Question: Is it possible to show in one application window (maximized) live screens of another applications that are running concurrently.
I have the following conceptual idea (see below screenshot): the main application is showing while multiple excel applications are running concurrently. Instead of clicking (or tabbing) between applications or resize these windows to be shown on screen, I would want to simply have the main application maximized to show life screens of all these opened excel workbooks.

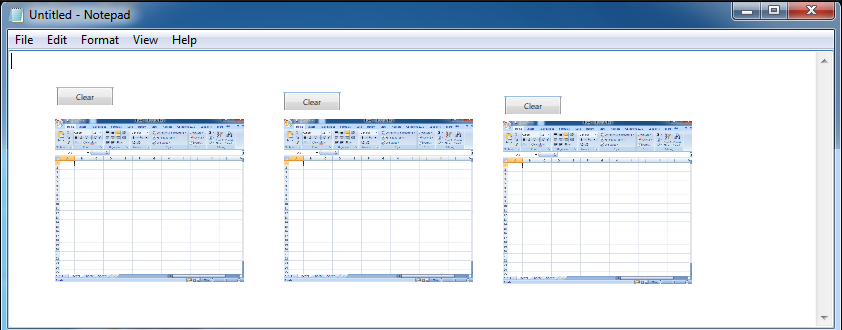
Answer: I use periodic calls to 'PrintWindow' for that.
I'm not completely happy with this solution for it seems a bit hacky. But it also scans hidden windows.
The code is
'''
[DllImport("User32.dll")]
public static extern bool PrintWindow(IntPtr hWnd, IntPtr hdcBlt, int nFlags
[StructLayout(LayoutKind.Sequential)]
struct RECT
{
public int Left;
public int Top;
public int Right;
public int Bottom;
}
public static Bitmap GetWindow(IntPtr hWnd)
{
RECT rect;
GetWindowRect(hWnd, out rect);
int width = rect.Right - rect.Left;
int height = rect.Bottom - rect.Top;
if (width > 0 && height > 0)
{
// Build device context (dc)
Bitmap bmp = new Bitmap(width, height, System.Drawing.Imaging.PixelFormat.Format32bppArgb);
Graphics gfxBmp = Graphics.FromImage(bmp);
IntPtr hdcBitmap = gfxBmp.GetHdc();
// drawing options
int nFlags = 0;
// execute call
PrintWindow(hWnd, hdcBitmap, nFlags);
// some clean-up
gfxBmp.ReleaseHdc(hdcBitmap);
gfxBmp.Dispose();
return bmp;
}
else
{
return null;
}
} // end function getWindow
'''